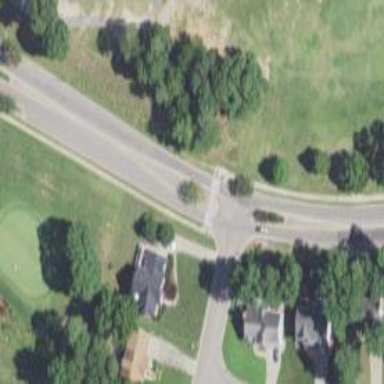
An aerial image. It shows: Marked road crossing.